Question: I am getting the following when trying to install the CRM 2015 plugin for Outlook:

I have Outlook 2010 32 bit version installed and I downloaded the 32 bit version of the CRM 2015 Outlook plugin.
thanks,
Stephen
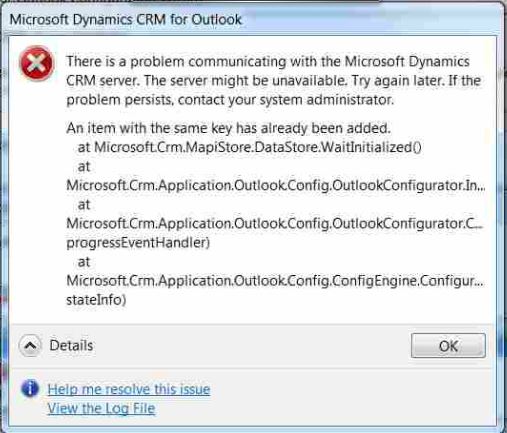
Answer: This issue was caused by a duplication of ID's in the Sitemap as documented in this blog post:
<URL>